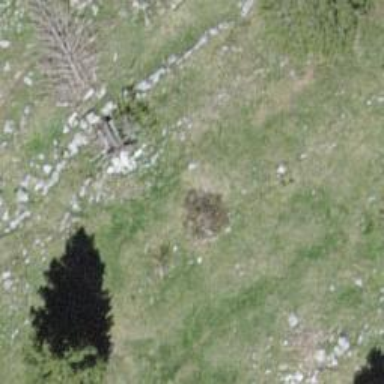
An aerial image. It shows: Needle-leaved tree in its natural environment.